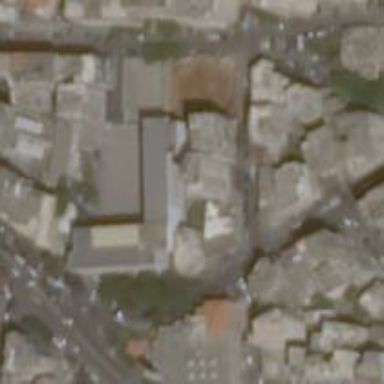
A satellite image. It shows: School building.